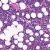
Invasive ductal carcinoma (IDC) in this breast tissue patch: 1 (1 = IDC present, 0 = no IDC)